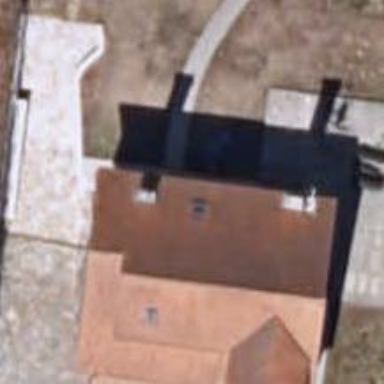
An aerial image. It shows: Simple house.